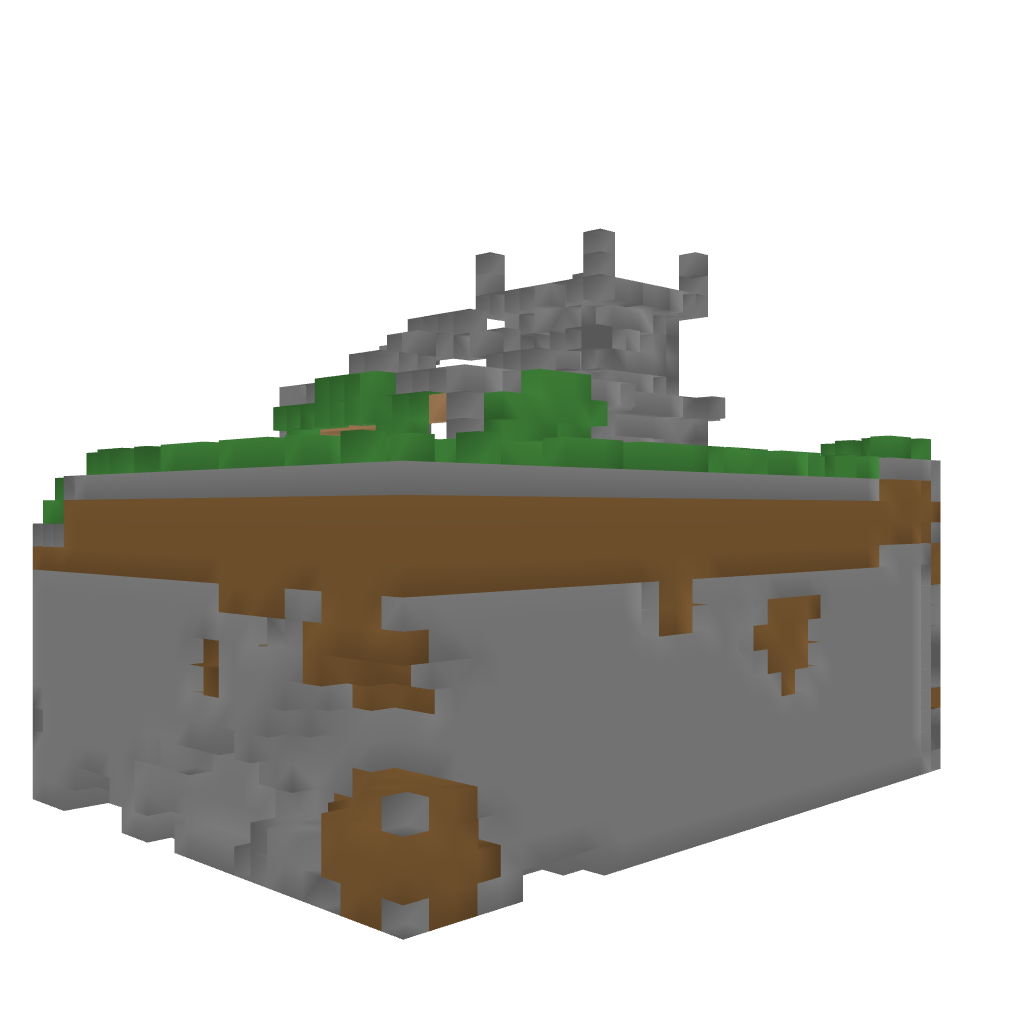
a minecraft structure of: The Modern Outpost [1] 60% earth some green grass on top of that and an outpost tower on top of that